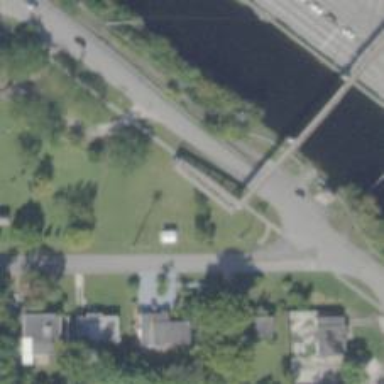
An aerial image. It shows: Footway on bridge.